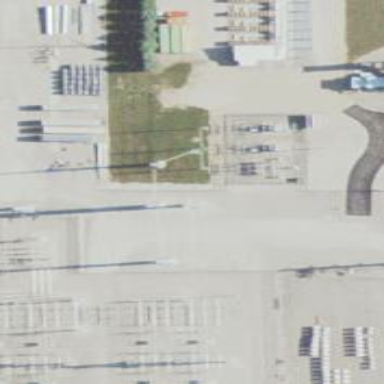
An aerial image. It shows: Power tower.